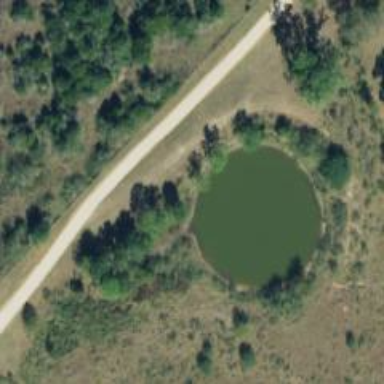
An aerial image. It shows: Pond with natural water.